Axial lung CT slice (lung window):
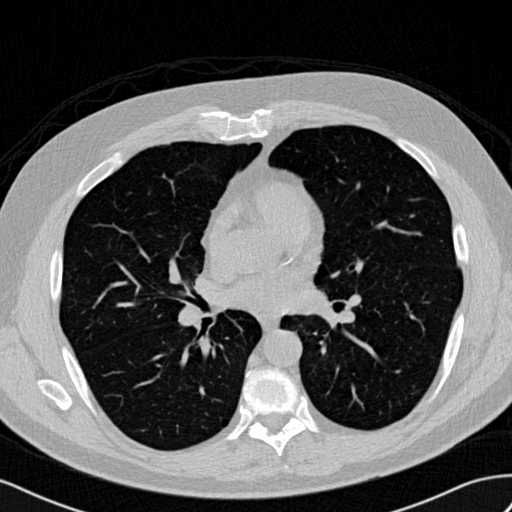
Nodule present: no